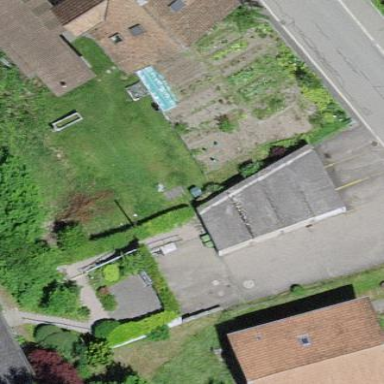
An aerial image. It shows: Garage.